Question: I want to create a <URL> on older Android versions.
It's quite easy to draw a line at the bottom with
'''
<?xml version="1.0" encoding="utf-8"?>
<layer-list xmlns:android="http://schemas.android.com/apk/res/android" >
<item>
<shape >
<solid android:color="@color/border" />
</shape>
</item>
<!-- main color -->
<item android:bottom="1.5dp">
<shape >
<solid android:color="@color/background" />
</shape>
</item>
</layer-list>
'''
But how to draw the tick boundaries left and right as in the holo theme
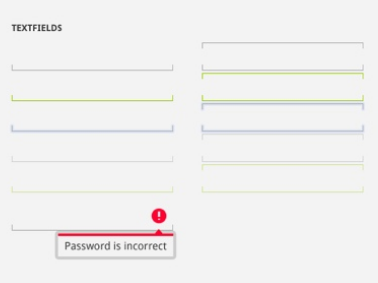
Answer: It's a little hack, but unless you find something better, this way it should be possible.
'''
<?xml version="1.0" encoding="utf-8"?>
<layer-list xmlns:android="http://schemas.android.com/apk/res/android" >
<item>
<shape >
<solid android:color="@color/border" />
</shape>
</item>
<!-- main color -->
<item android:bottom="1.5dp"
android:left="1.5dp"
android:right="1.5dp">
<shape >
<solid android:color="@color/background" />
</shape>
</item>
<!-- draw another block to cut-off the left and right bars -->
<item android:bottom="15.0dp">
<shape >
<solid android:color="@color/background" />
</shape>
</item>
</layer-list>
'''